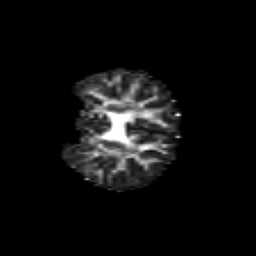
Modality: FA
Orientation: coronal
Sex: male
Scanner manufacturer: siemens
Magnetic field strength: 3 T
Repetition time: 5 s
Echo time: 0.071 s